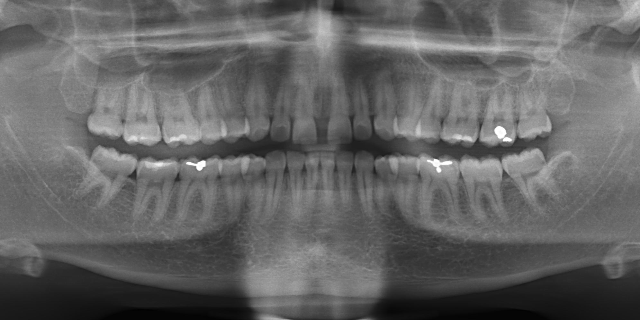
adult